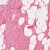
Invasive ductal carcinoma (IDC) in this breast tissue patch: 1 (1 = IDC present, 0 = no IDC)